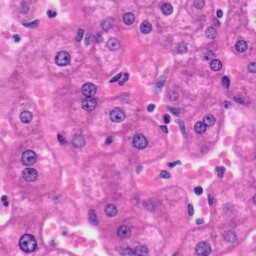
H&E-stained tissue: Liver